Question: Working on writing a C# application which will query a SQL Server 2008 R2 database instance. My code (with mods to the connection string) is as follows:
'''
using System;
using System.Collections.Generic;
using System.Data.SqlClient;
using System.Data;
using System.Linq;
using System.Text;
using System.Windows;
using System.Windows.Controls;
using System.Windows.Documents;
using System.Windows.Input;
using System.Windows.Media;
using System.Windows.Media.Imaging;
using System.Windows.Navigation;
using System.Windows.Shapes;
namespace MosaiqToCTWorklist
{
/// <summary>
/// Interaction logic for MainWindow.xaml
/// </summary>
public partial class MainWindow : Window
{
// Establish a connection string
string connectionString = "Data Source=IPADDRESS;Password=PASSWORD;User ID=USERID;Initial Catalog=dbName";
SqlConnection dbConnection;
public MainWindow()
{
InitializeComponent();
dbConnection = new SqlConnection(connectionString);
Test();
}
private void Test()
{
dbConnection.Open();
}
}
}
'''
This is my first time connecting to a database and utilized the Project > Add new data source wizard to generate the connection string defined in 'connectionString'. The 'Test()' method was just for debugging purposes.
I'm getting the following InnerException:
> A network-related or instance-specific error occurred while establishing a connection to SQL Server. The server was not found or was not accessible. Verify that the instance name is correct and that SQL Server is configured to allow remote connections. (provider: Named Pipes Provider, error: 40 - Could not open a connection to SQL Server)"}
I'm at a level I do not understand why I can connect to this database using the source wizard but it fails when I write out the code. I was not able to find anything this specific and am hopeful for some additional insight as to what Visual Studio 2012 is doing behind the scenes. Thank you.

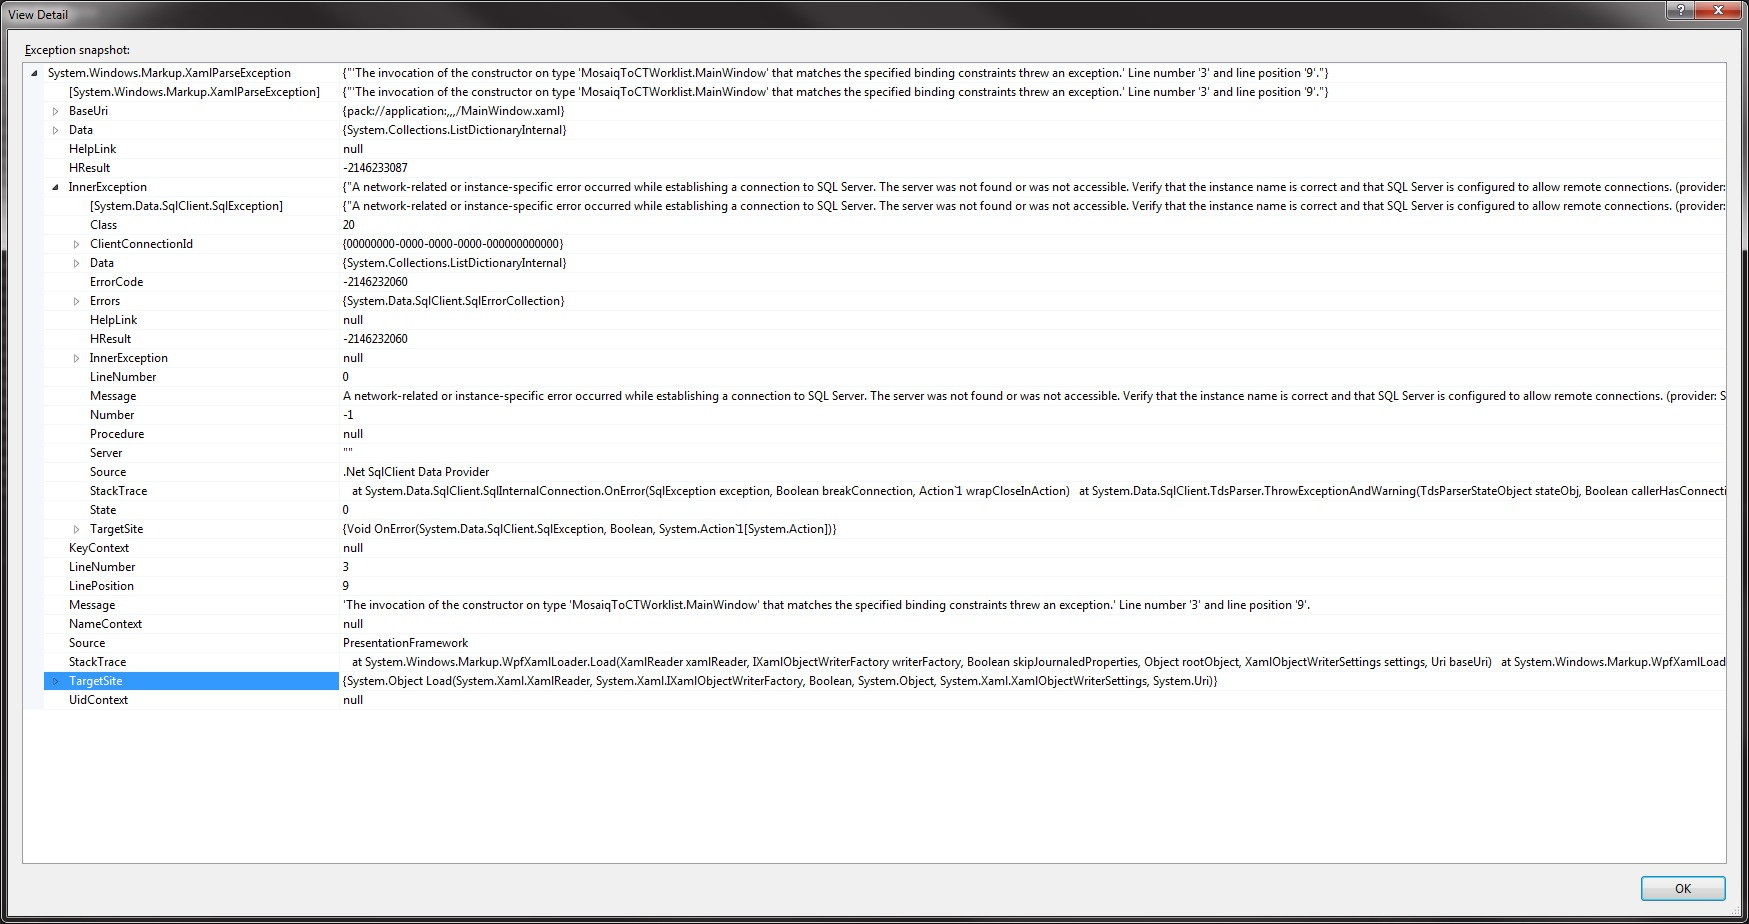
Answer: The error you are having is not related to your code, it is caused from the parameters you have in the connection string. It cannot find the Server.
To connect to SQL Server sometimes is not enough to specify the IP address or server name only, you need to specify the port if it is not the default one (usually 1433) and the instance name. For example, using SQL Server Express by default it creates the instance named "SQLEXPRESS", so to be able to connect to it you need to include it in the server name/IP address:
'''
string connectionString = "Data Source=IpAddress\InstanceName,Port; Password=PWD; User ID=USERID; Initial Catalog=dbName";
'''
Take a look here: <URL> it is all explained there.
Hope this helps!